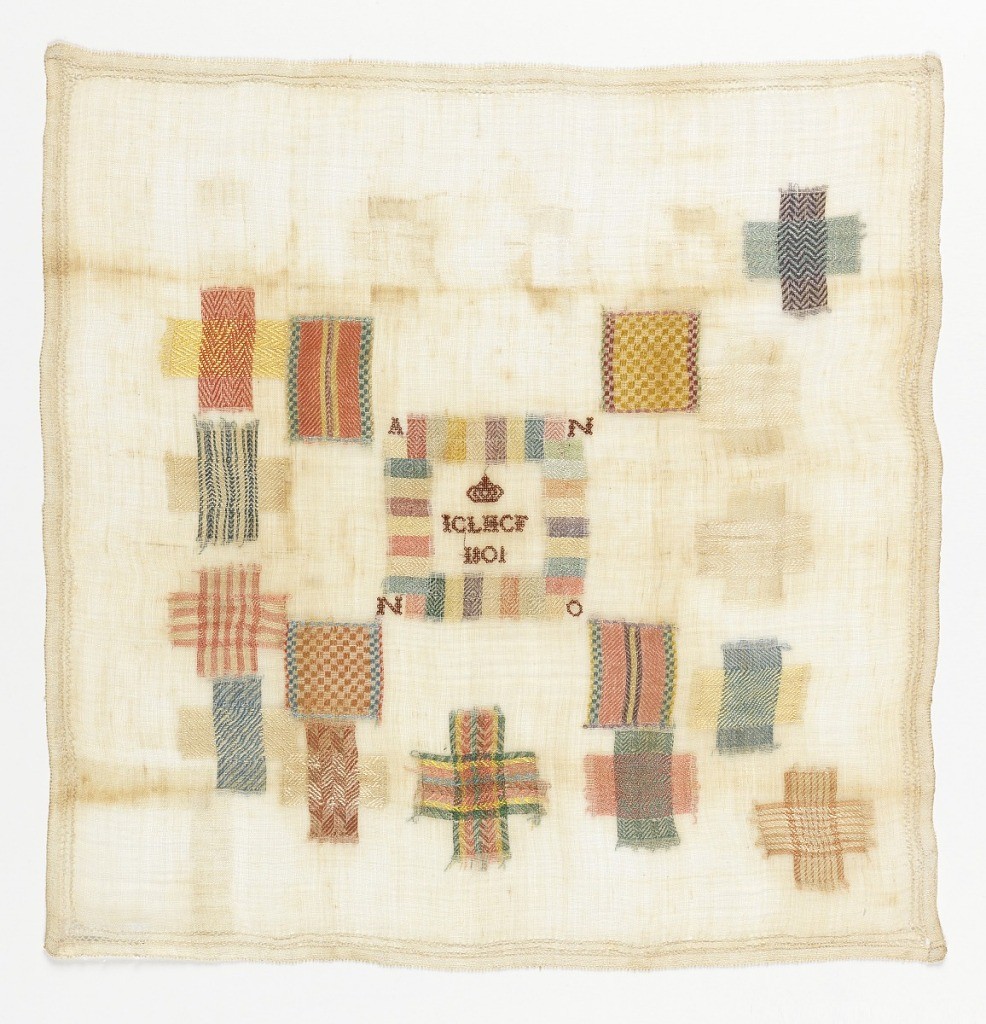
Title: Darning sampler
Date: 1801
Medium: silk embroidery on cotton foundation Technique: embroidered in running and four-sided cross stitch with overcasting over withdrawn element work on plain weave foundation
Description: Twenty-one darning squares.  Decorative insert patch in the center.  The letters I C L H C F and the date under a crown.